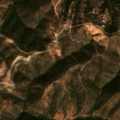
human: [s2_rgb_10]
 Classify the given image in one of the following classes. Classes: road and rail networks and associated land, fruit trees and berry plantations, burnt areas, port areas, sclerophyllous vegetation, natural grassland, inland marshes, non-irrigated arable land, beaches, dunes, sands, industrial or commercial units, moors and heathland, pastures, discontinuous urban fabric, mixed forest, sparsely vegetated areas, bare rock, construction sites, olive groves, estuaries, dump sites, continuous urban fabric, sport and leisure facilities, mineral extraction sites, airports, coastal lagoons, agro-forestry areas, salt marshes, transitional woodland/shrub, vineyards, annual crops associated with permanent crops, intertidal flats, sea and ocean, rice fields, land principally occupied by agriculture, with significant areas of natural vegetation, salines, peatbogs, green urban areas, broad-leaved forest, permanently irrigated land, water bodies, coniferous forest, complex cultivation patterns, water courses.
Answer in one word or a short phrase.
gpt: land principally occupied by agriculture, with significant areas of natural vegetation, broad-leaved forest, transitional woodland/shrub